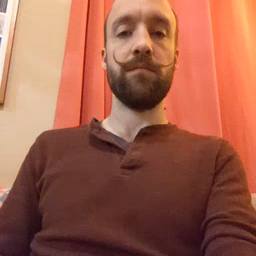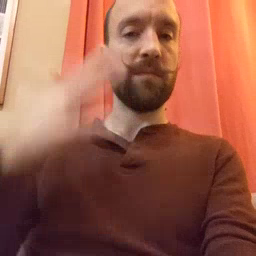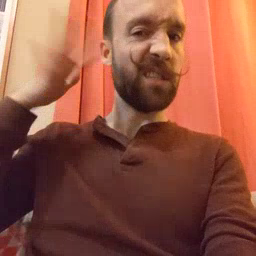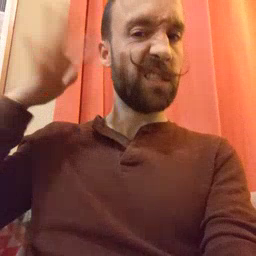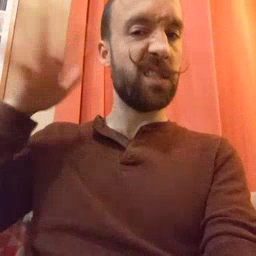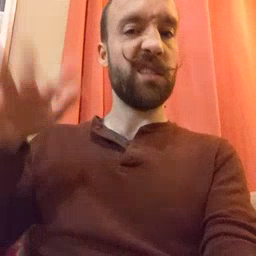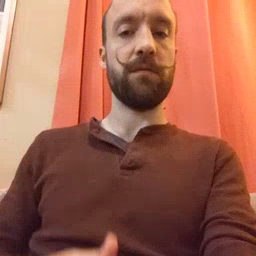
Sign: noisy